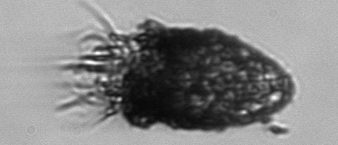
Label: Stenosemella_pacifica